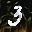
Label: 3